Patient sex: M
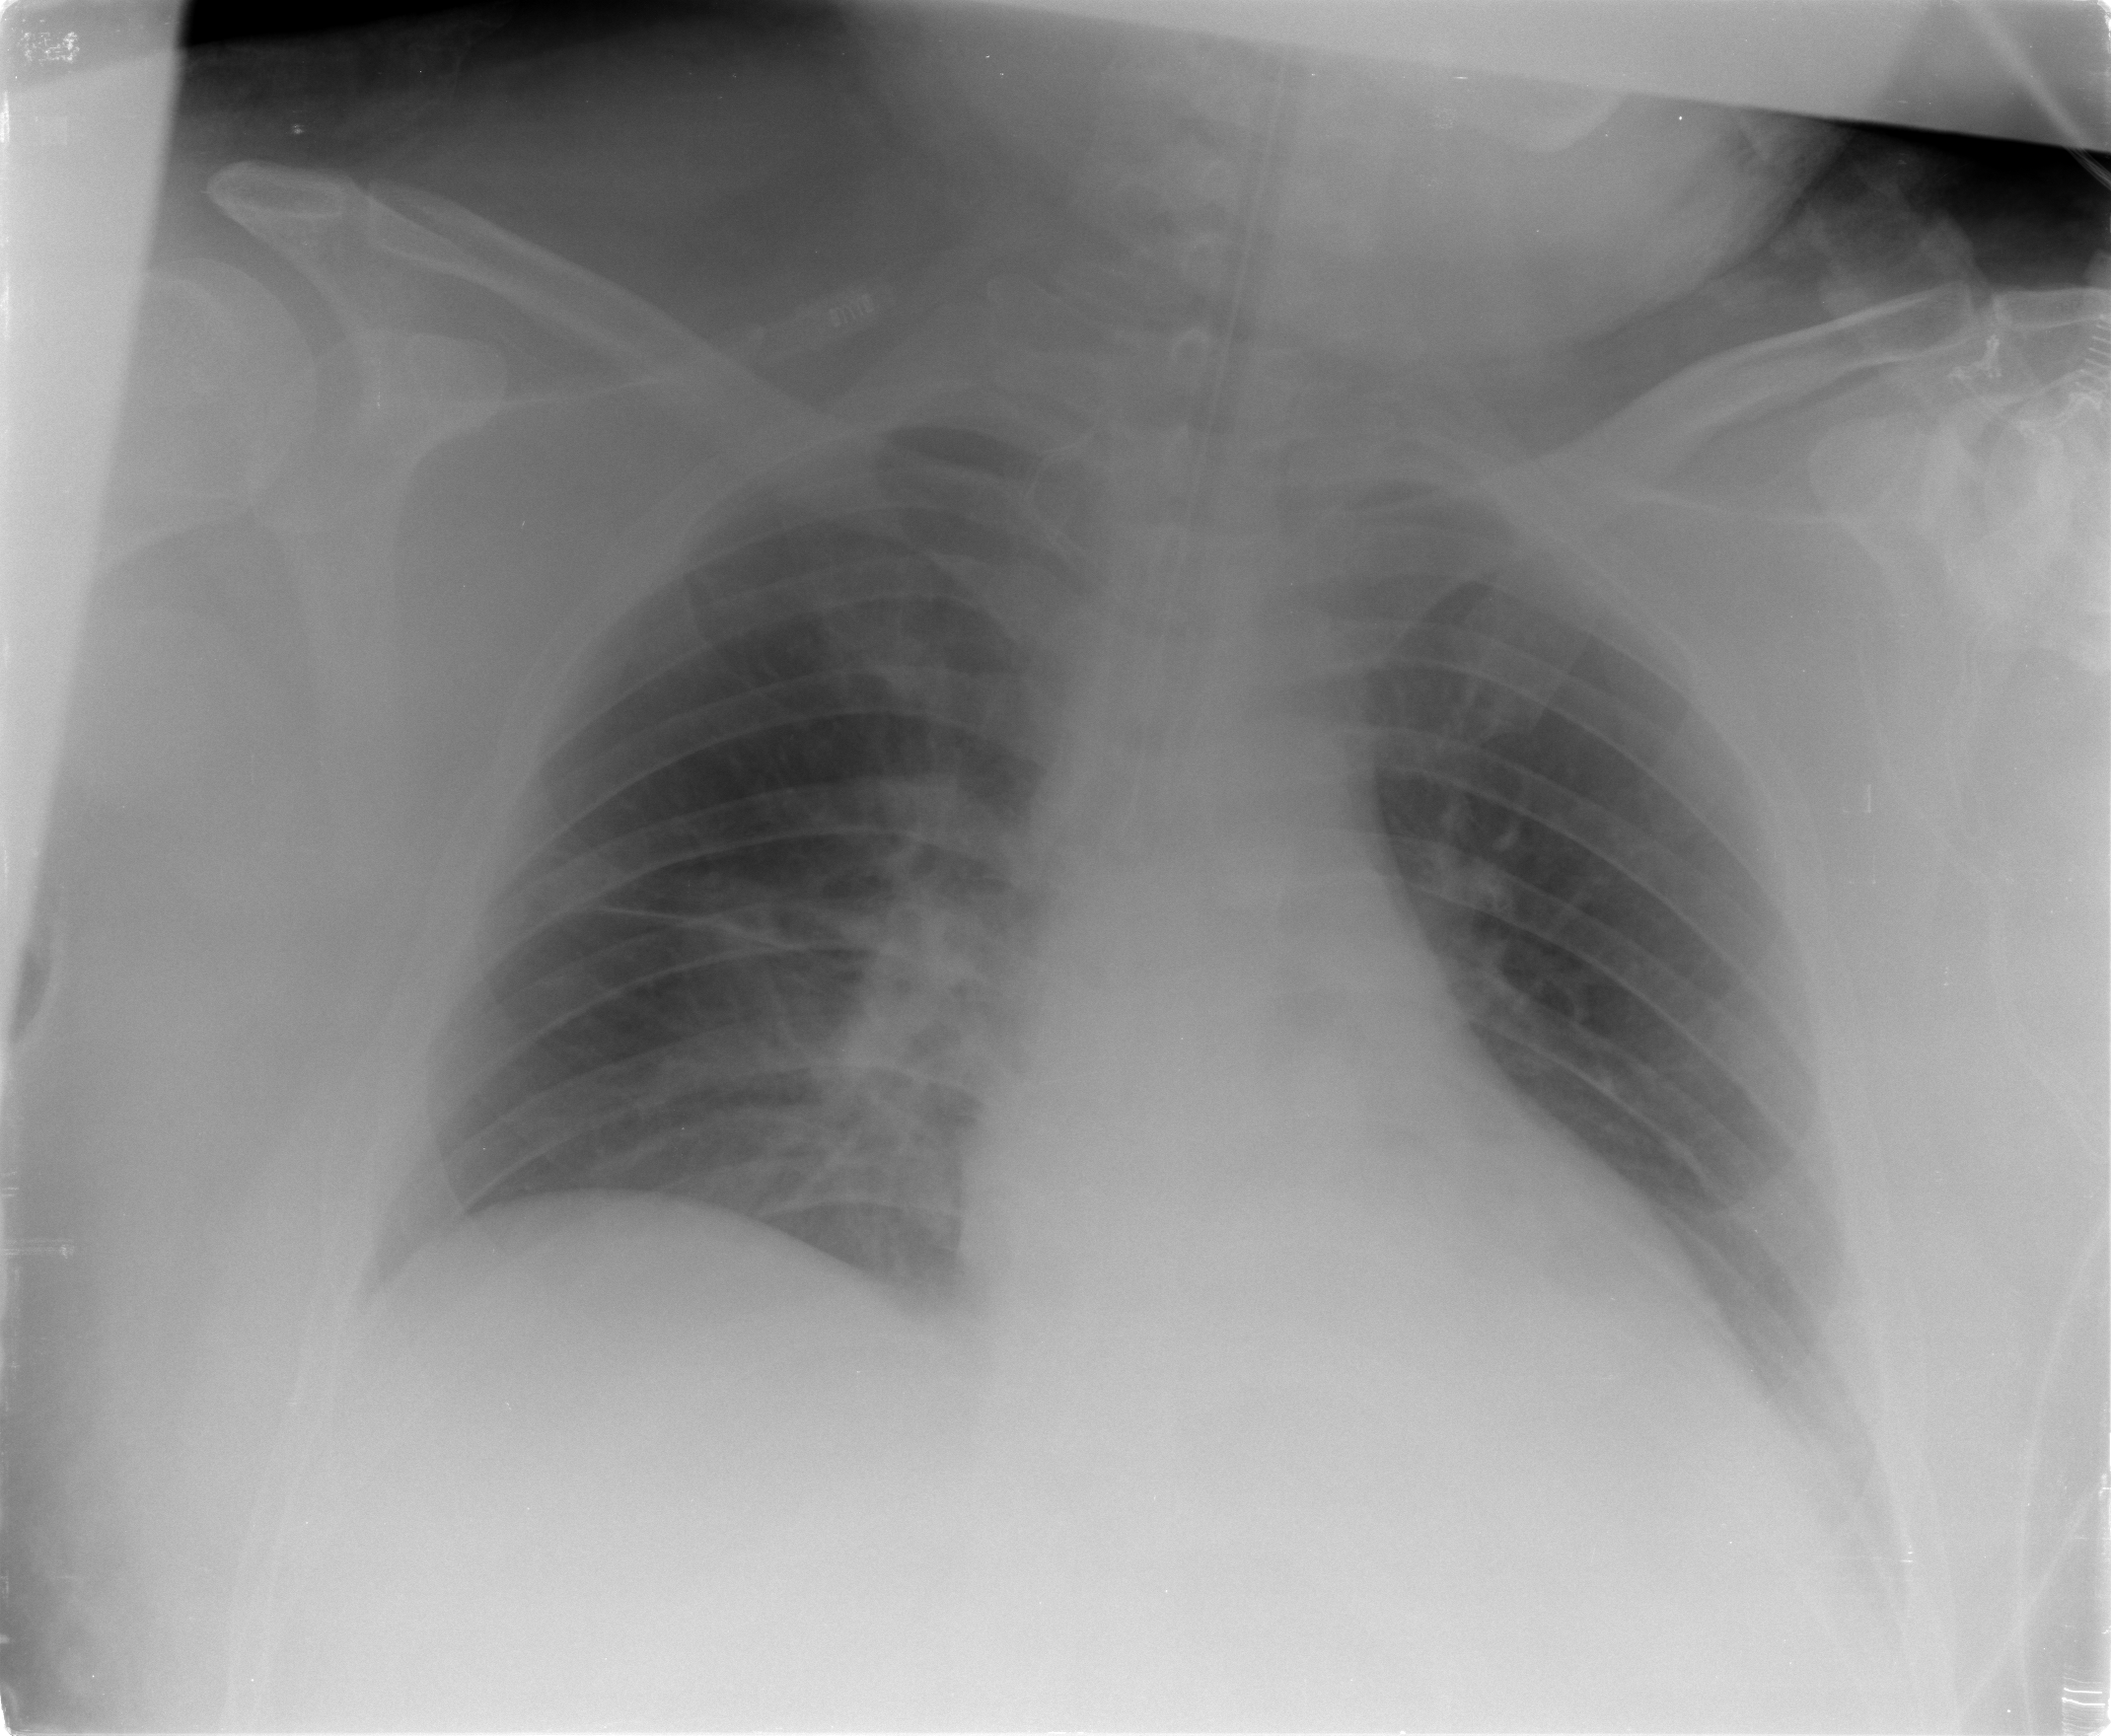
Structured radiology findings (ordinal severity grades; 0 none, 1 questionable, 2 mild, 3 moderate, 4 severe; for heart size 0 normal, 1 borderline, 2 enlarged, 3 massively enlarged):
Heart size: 0
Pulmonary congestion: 0
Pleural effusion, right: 0
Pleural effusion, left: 0
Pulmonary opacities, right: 2
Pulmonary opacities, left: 0
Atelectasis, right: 0
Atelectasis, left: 2